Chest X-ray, PA view. Patient: 55 years old, sex F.
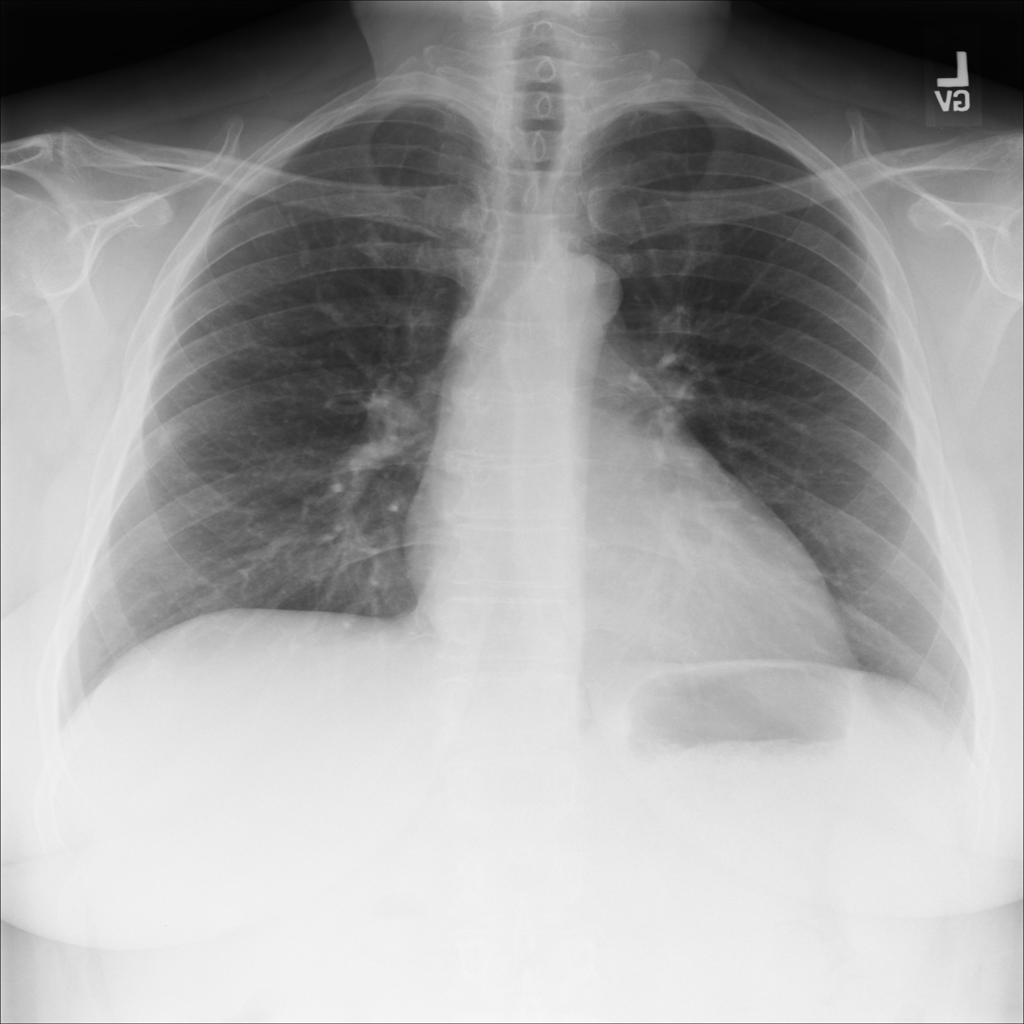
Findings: No Finding